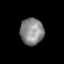
Tissue: prostate
Cell type: T cells
Senescence score: 0.3502
Nuclear area (px): 612
Mean DAPI intensity: 136.868